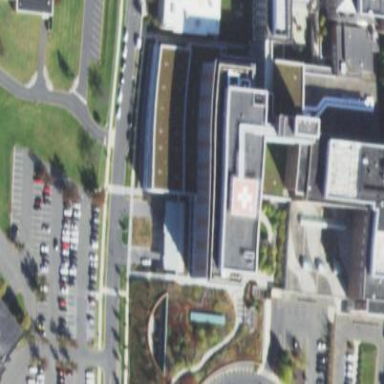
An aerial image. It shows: Hospital building.